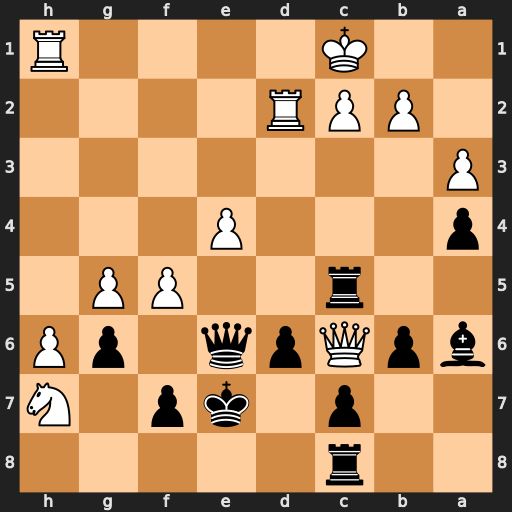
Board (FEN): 2r5/2p1kp1N/bpQpq1pP/2r2PP1/p3P3/P7/1PPR4/2K4R
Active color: b
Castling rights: -
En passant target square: -
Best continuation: Qa2 f6+ Ke6